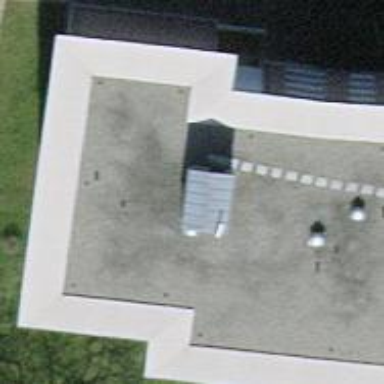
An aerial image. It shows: Flat-roofed apartment building.